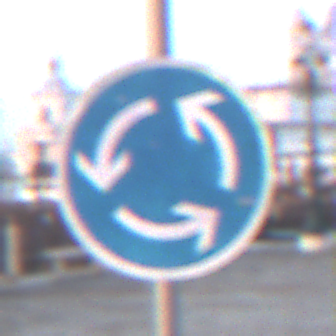
Verkehrszeichen: Kreisverkehr
Umgebung: Outdoor, Urban
Tageszeit: SunriseSunset
Wetter: Clear
Licht: Natural
Jahreszeit: NotSpecified
Kontrast: MediumContrast